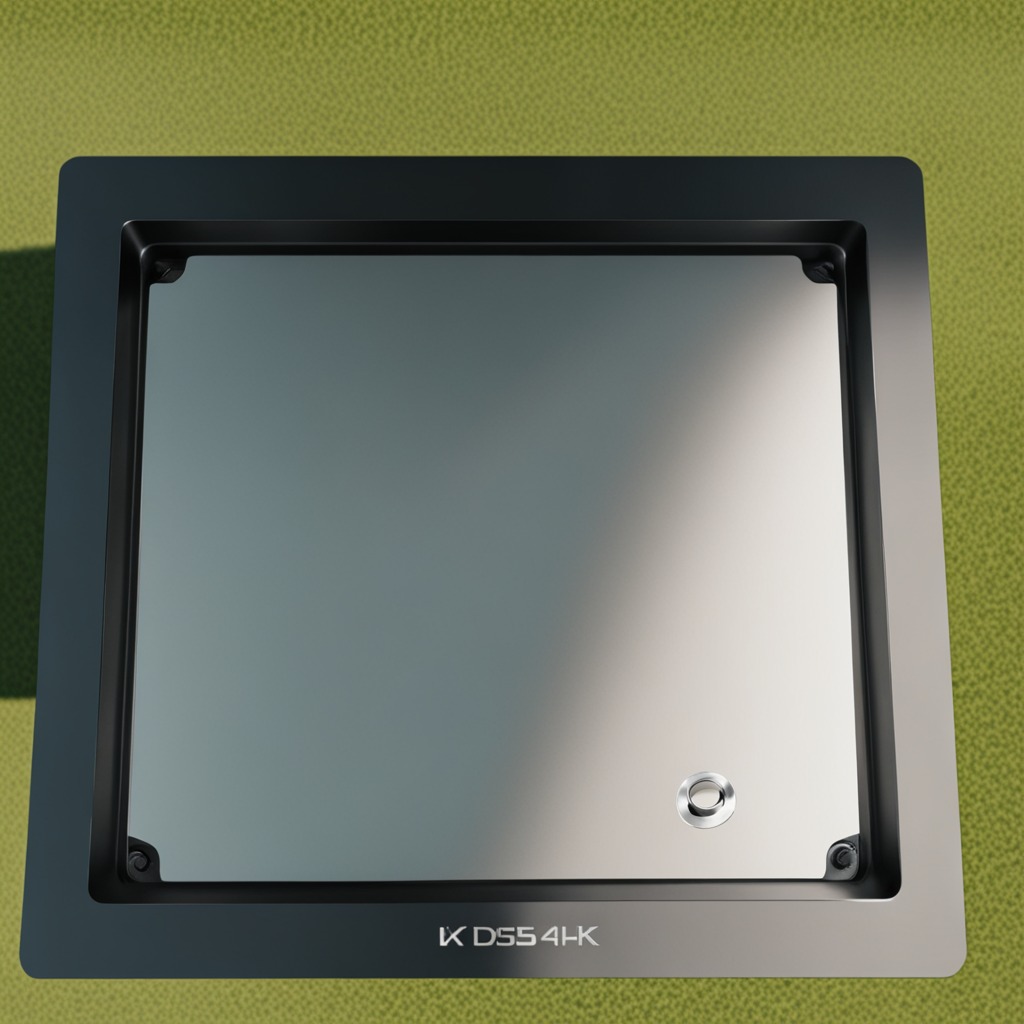
A metal nut is lying on a clean utility table in a temporary outdoor tool station afternoon light present textured surface.